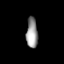
Tissue: prostate
Cell type: T cells
Senescence score: 0.3539
Nuclear area (px): 341
Mean DAPI intensity: 151.232